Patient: sex F, age 59
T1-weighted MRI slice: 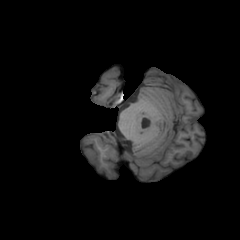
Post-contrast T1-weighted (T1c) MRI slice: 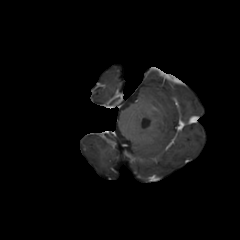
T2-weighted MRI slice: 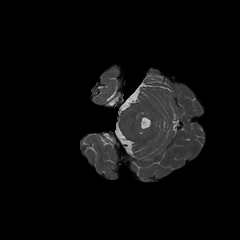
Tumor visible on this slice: no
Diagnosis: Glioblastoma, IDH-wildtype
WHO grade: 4